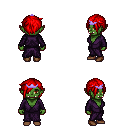
a pixel art fantasy rpg character, female body template, orc, green skin, purple robe, gold greaves, red pixie cut hairstyle, purple tiara, brown shoes, four views (front, back, left, right), 2x2 character sprite sheet, small pixel art, hard edges, no anti-aliasing